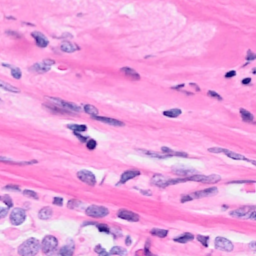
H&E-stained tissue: Breast